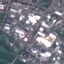
Label: Industrial